Interaction volume radius: 5 \u00c5
Interaction volume height: 20 \u00c5
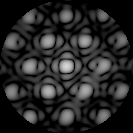
Disorder parameter: 0.1272